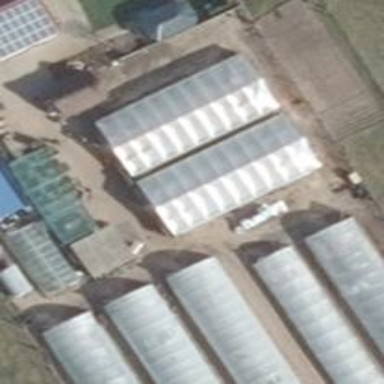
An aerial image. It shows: Greenhouse.